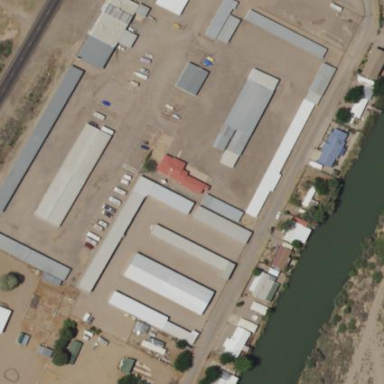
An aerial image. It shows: Industrial area used for storage.